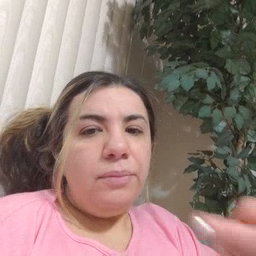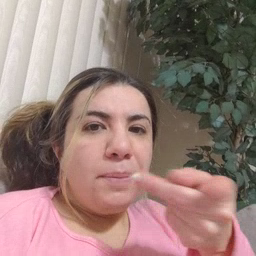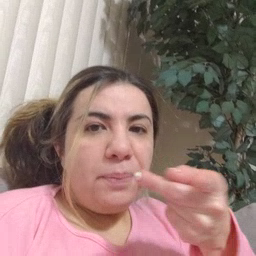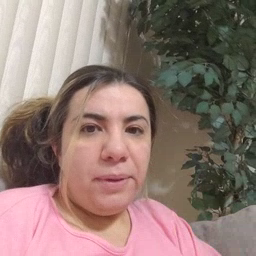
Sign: pizza